Field crop: maize
Growth stage: 2
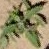
Species: atriplex